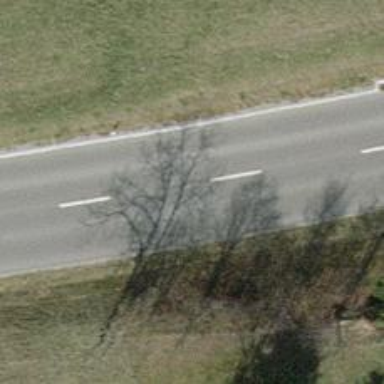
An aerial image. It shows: Tertiary road with asphalt surface.